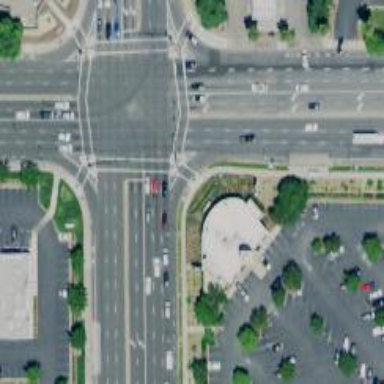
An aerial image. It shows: Marked footway crossing with lines.